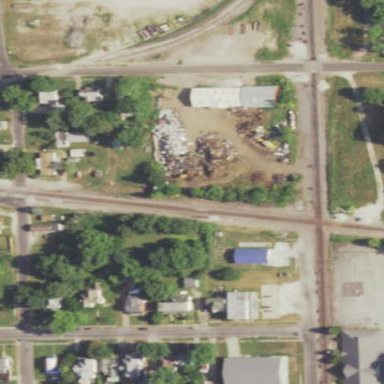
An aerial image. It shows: Industrial area designated as scrap yard.